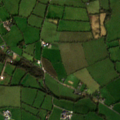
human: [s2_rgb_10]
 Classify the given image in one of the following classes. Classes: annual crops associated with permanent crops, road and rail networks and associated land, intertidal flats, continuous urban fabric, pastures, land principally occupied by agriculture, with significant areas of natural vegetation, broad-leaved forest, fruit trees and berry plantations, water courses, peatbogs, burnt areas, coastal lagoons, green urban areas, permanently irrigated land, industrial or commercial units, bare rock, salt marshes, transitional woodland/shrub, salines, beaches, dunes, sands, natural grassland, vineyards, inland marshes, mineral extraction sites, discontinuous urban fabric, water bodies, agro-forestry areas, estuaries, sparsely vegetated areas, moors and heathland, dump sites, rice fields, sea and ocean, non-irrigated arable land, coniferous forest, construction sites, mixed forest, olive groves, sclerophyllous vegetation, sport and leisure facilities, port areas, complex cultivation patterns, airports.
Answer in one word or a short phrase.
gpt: pastures